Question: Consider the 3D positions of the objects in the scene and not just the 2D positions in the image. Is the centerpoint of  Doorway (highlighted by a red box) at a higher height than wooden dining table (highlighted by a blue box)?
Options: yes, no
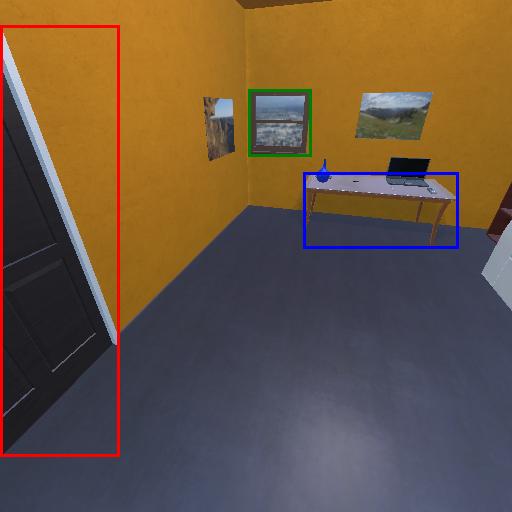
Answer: yes